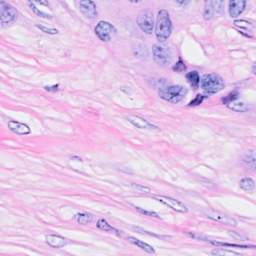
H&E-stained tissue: Breast